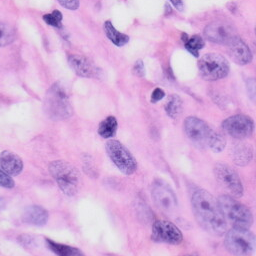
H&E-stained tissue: Skin